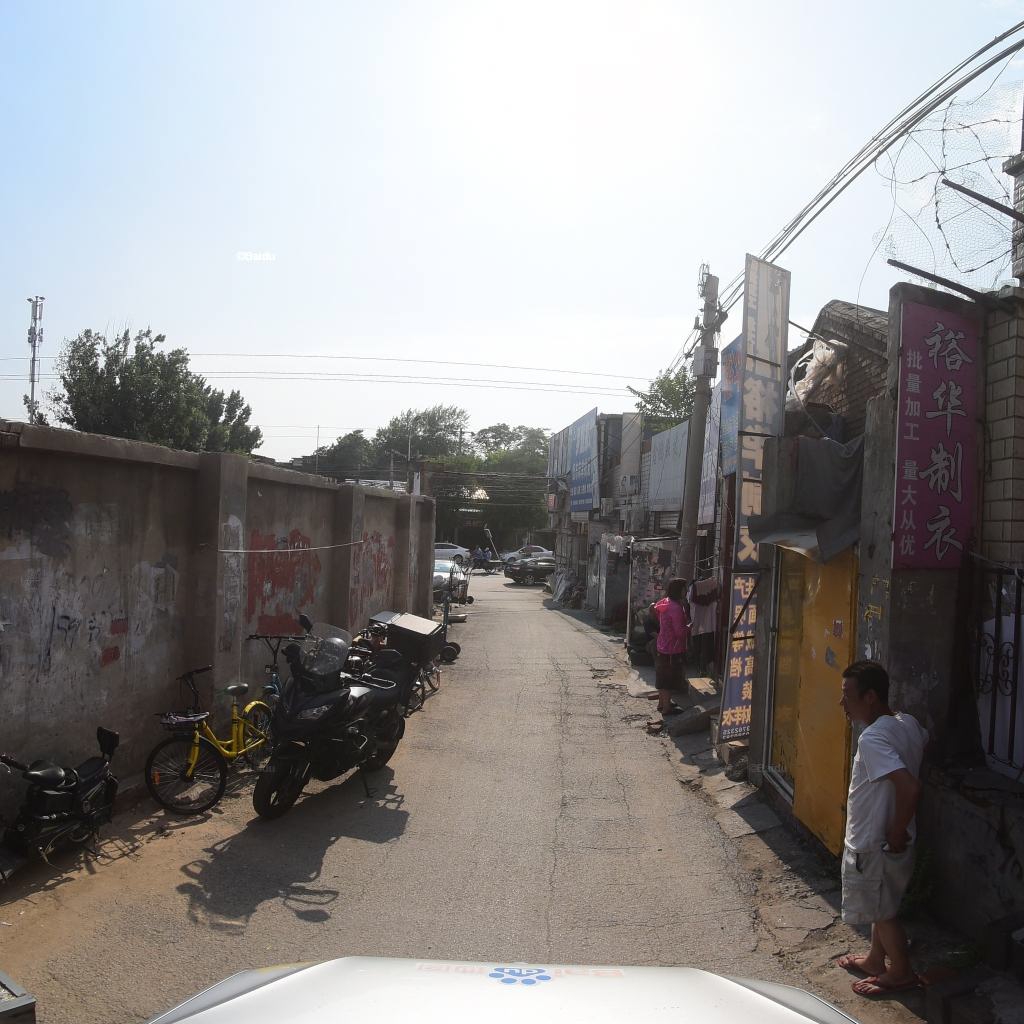
Region: Fengtai
Road damage annotations: transverse crack, pothole, pothole, pothole, alligator crack, longitudinal crack